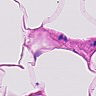
Metastatic tissue present: no